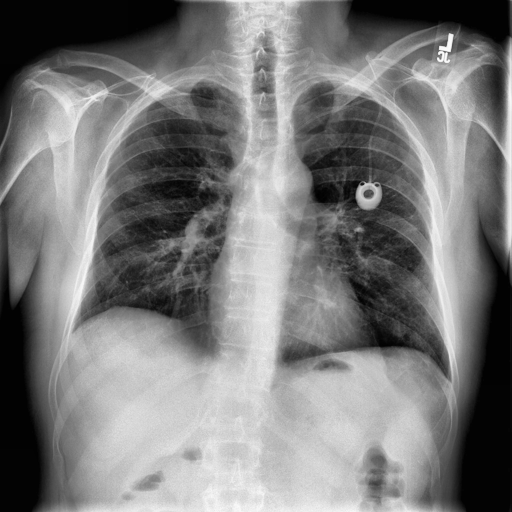
Finding: NORMAL